Question: I've got a jenkins CI installed from a debian package (1.424.6 version, Debian/Ubuntu distribution, running on ubuntu 12.04). I read on the web that jenkins provides an automatic upgrade button, just like in . But I don't have such thing on my jenkins. I tried to find answers on google and in jenkins config, but failed. Maybe it's impossible for debian/ubuntu installed package?
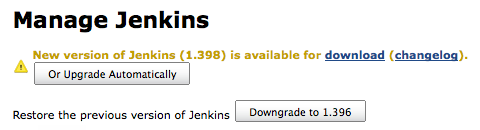
Answer: as it states in the <URL>!"
so even if you find the button it will fail.
but it also says that
'aptitude update && aptitude install jenkins'
will update the jenkins to the newest version, give it a try :)